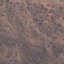
Land use / land cover: HerbaceousVegetation